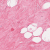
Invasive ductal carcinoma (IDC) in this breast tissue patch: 0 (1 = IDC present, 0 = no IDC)